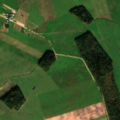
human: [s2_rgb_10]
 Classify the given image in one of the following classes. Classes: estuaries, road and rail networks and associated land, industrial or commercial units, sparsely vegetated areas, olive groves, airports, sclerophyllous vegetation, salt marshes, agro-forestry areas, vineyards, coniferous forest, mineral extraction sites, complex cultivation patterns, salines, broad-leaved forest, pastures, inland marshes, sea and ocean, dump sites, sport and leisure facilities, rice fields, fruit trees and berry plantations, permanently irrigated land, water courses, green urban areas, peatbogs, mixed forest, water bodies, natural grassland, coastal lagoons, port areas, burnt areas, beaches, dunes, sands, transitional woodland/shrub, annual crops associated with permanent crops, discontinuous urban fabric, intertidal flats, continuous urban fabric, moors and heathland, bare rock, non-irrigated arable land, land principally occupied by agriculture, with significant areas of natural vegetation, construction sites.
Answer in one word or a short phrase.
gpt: non-irrigated arable land, complex cultivation patterns, mixed forest